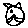
Label: cat